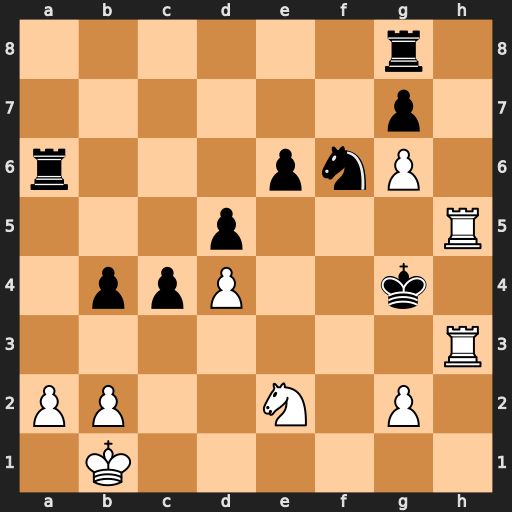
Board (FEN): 6r1/6p1/r3pnP1/3p3R/1ppP2k1/7R/PP2N1P1/1K6
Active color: w
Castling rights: -
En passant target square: -
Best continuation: R3h4#